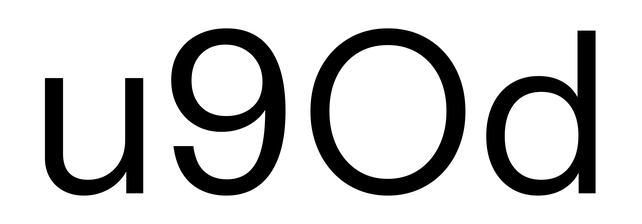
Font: InstrumentSans_Regular